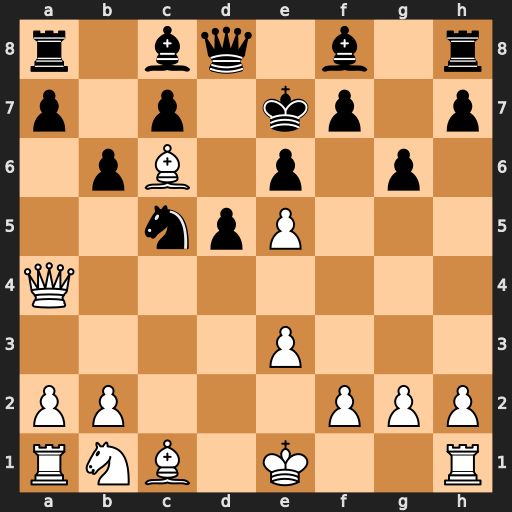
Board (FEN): r1bq1b1r/p1p1kp1p/1pB1p1p1/2npP3/Q7/4P3/PP3PPP/RNB1K2R
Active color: w
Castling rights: KQ
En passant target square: -
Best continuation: Qh4+ g5 Qxg5+ f6 Qxf6#